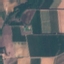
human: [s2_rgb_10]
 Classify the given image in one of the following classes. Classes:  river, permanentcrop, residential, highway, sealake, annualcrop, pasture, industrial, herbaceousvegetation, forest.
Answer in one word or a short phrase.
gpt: PermanentCrop